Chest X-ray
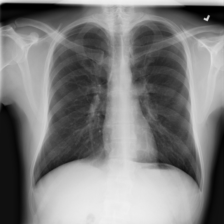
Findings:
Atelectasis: negative
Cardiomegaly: negative
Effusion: negative
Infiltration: negative
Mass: negative
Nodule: negative
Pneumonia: negative
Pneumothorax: negative
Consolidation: negative
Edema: negative
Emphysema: negative
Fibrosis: negative
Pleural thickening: negative
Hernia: negative